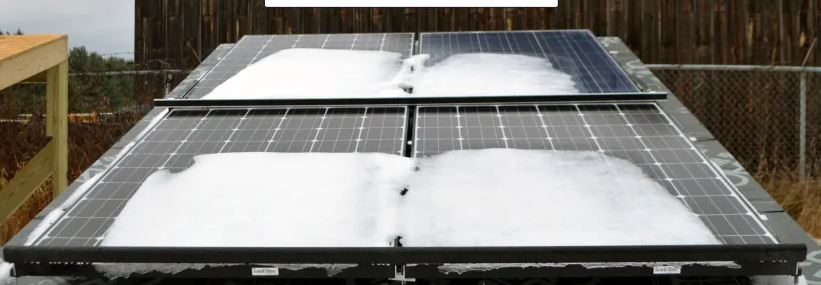
Label: Snow-Covered